Question: I wanted vim to have a block cursor in normal mode and vertical cursor in insert mode, so I added the following code to .vimrc:
'''
let &t_SI = "\e[6 q"
let &t_EI = "\e[2 q"
" reset the cursor on start (for older versions of vim, usually not required)
augroup myCmds
au!
autocmd VimEnter * silent !echo -ne "\e[2 q"
augroup END
'''
In my terminal I want (and have) the vertical line style cusor.
However, now when I enter and exist vim, on the terminal from which I invoked vim I am left with the block cursor

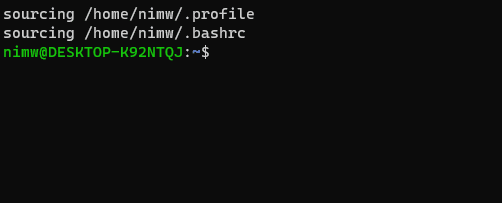
Answer: You can tell 'vim' to restore vertical cursor on exit :
'''
autocmd VimLeave * silent !echo -ne "\e[6 q"
'''
*(star) : for all types of files
silent : To avoid the message box that pops up to report the result
!echo -ne : Run shell command [echo -ne ...]